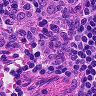
Metastatic tissue present: no